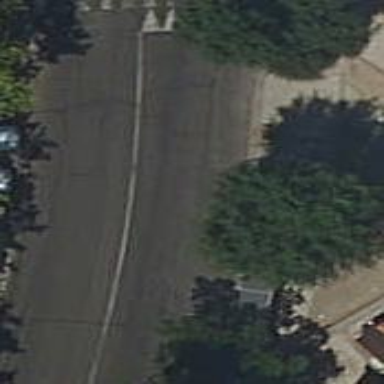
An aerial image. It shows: Residential road.